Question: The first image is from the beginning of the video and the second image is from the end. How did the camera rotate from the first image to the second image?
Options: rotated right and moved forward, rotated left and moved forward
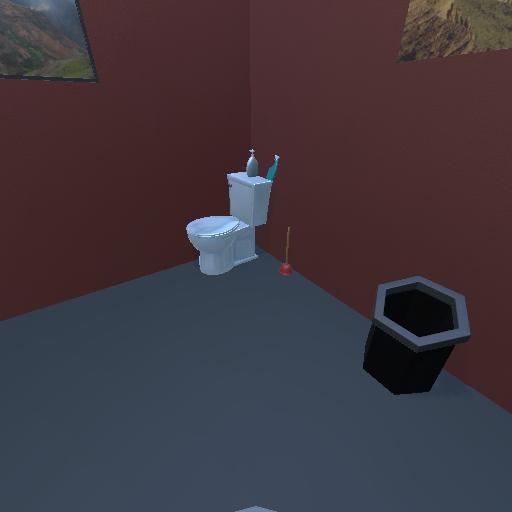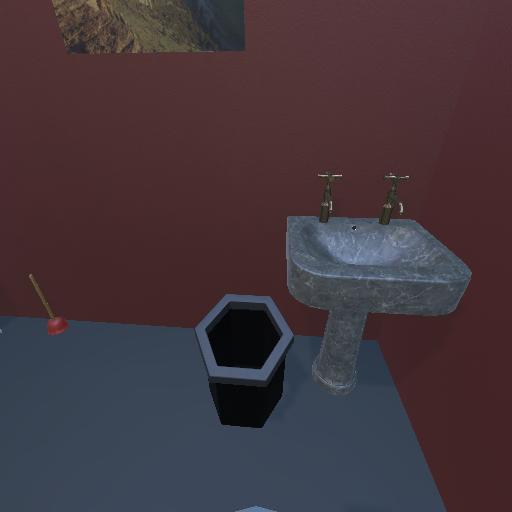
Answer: rotated right and moved forward